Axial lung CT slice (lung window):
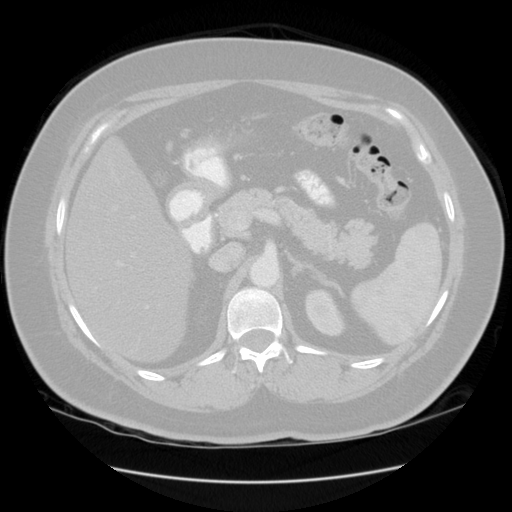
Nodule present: no